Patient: sex M, age 47
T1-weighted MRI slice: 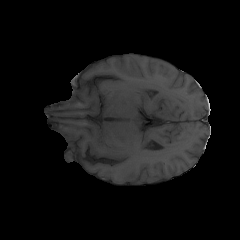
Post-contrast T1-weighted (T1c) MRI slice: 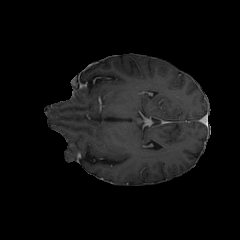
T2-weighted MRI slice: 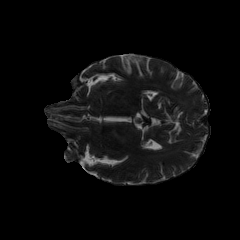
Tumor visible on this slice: yes
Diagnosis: Astrocytoma, IDH-wildtype
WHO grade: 3